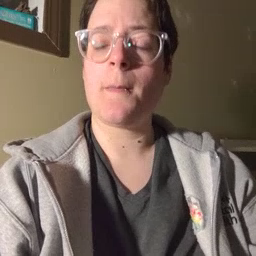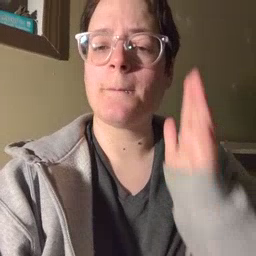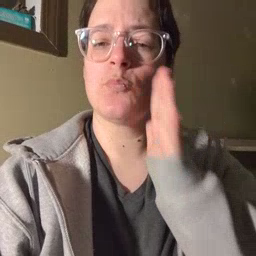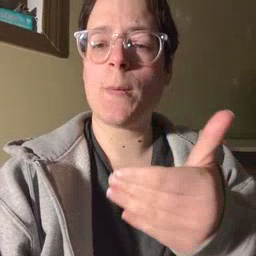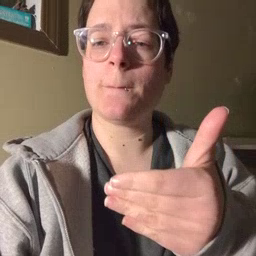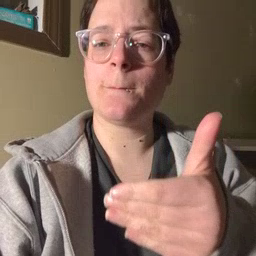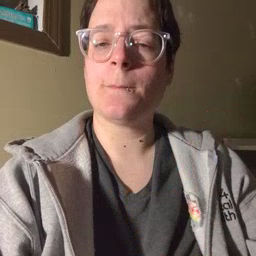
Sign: bedroom